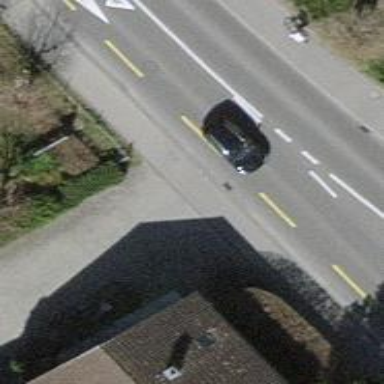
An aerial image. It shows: Unmarked crossing on the road.